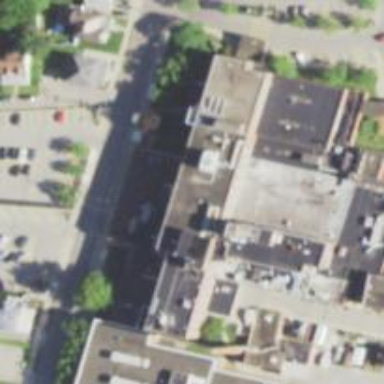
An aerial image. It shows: Hospital building.